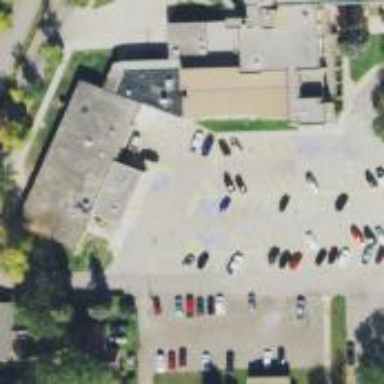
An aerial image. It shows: Parking area.